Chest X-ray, PA view. Patient: 61 years old, sex M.
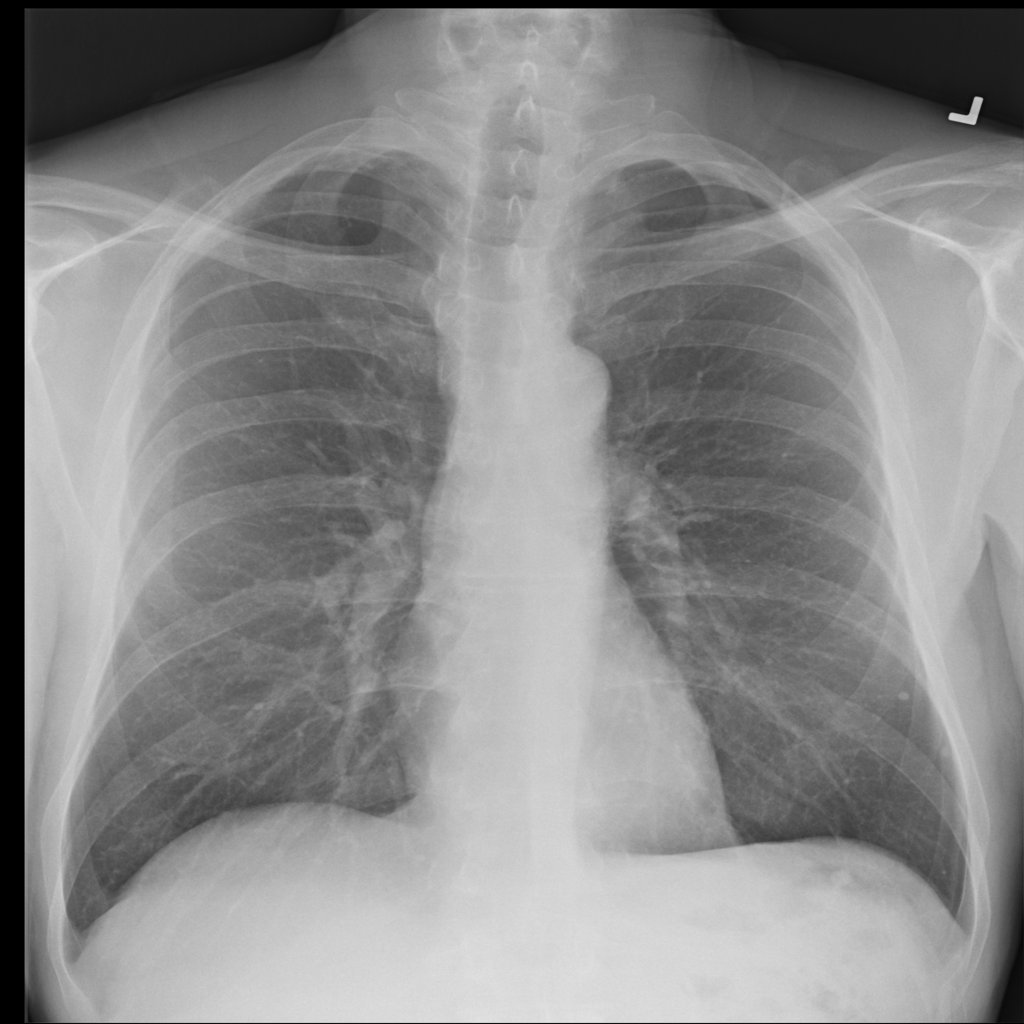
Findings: No Finding